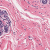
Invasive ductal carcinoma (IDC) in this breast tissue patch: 0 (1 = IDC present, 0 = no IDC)